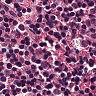
Metastatic tissue present: yes